Question: I've been trying to make an application that will allow me to drag files into an IM conversation window in Microsoft Office Communicator with no luck. I implemented / tried these two articles on creating virtual files for dragging:
1. Transferring Virtual Files to Windows Explorer
2. Developer-Friendly Virtual File Implementation for .NET Improved!
Both of these work great when I drag into Windows Explorer, but if I drag into an IM window it looks like it's going to work, i.e. it shows the file to transfer and the size etc... but when a person accepts it, it just hangs there until it fails with a message similar to this:
> Cannot send "Alphabet.txt" to LastName, FirstName. This may be due to firewall
restrictions or network problems. Please try again. If you need further
assistance, contact your system administrator.

If I first drag the file into Windows Explorer and then from Explorer into the IM window it works fine. Anyone have any ideas of what could be happening here?
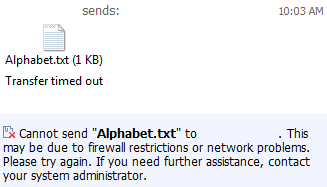
Answer: Turns out, Microsoft Communicator expects the FileName & FileDrop data formats. If you supply those then it will work.